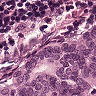
Metastatic tissue present: yes